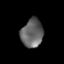
Tissue: prostate
Cell type: Epithelial cells
Senescence score: 0.353
Nuclear area (px): 609
Mean DAPI intensity: 100.75